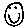
Label: smiley face